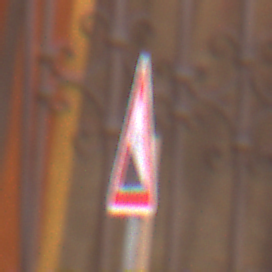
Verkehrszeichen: Gefaelle10
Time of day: MorningAfternoon
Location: Outdoor (Urban)
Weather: Clear
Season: NotSpecified
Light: Natural